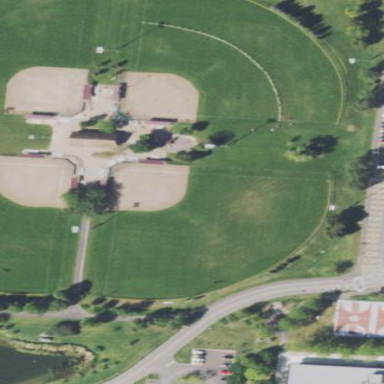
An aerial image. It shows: Baseball pitch for leisure and sports activities.